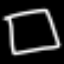
Label: square